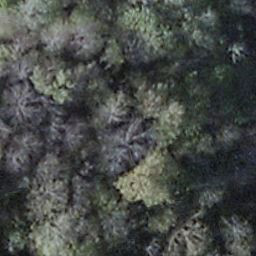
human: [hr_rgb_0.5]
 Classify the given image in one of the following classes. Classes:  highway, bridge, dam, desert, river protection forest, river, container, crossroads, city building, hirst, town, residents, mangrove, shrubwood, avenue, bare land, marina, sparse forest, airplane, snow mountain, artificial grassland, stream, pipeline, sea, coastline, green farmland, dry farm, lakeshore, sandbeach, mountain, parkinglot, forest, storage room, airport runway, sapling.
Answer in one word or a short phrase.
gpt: shrubwood